Question: I have a windows phone 7 project with a page that has the following structure:
- - -
sometimes the horizontal stackpanel contains more letters than it fits to the phone screen. From time to time I need to show a group of letters that are outside of the screen.
To be able to show these letters, I need to move the stackpanel, so the letters are becoming visible on screen. When I am finished the animation, the letters that are moved in to the screen are not visible at all.
What should I do to make it visible?
I added a screenshot and a pseudo xaml of my page to demonstrate the structure. I hope this will help!

'''
<Grid x:Name="LayoutRoot" Background="Transparent">
<Grid.RowDefinitions>
<RowDefinition Height="Auto"/>
<RowDefinition Height="*"/>
</Grid.RowDefinitions>
<ScrollViewer VerticalScrollBarVisibility="Disabled">
<StackPanel x:Name="MainStackPanel" Margin="12,0,12,-177" Grid.RowSpan="2" RenderTransformOrigin="0.5,0.5" >
<StackPanel x:Name="stackPanel" Orientation="Horizontal" Width="580" RenderTransformOrigin="0.5,0.5">
<StackPanel.RenderTransform>
<CompositeTransform/>
</StackPanel.RenderTransform>
<TextBlock Style="{StaticResource LetterStyle1}" VerticalAlignment="Stretch"><Run Text="e"/></TextBlock>
<TextBlock Style="{StaticResource LetterStyle1}" VerticalAlignment="Stretch"><Run Text="u"/></TextBlock>
... many more textblock each containing a letter
</StackPanel>
<StackPanel Orientation="Horizontal">
<TextBlock Style="{StaticResource LetterStyle1}" VerticalAlignment="Stretch"><Run Text="e"/></TextBlock>
<TextBlock Style="{StaticResource LetterStyle1}" VerticalAlignment="Stretch"><Run Text="u"/></TextBlock>
... many more textblock each containing a letter
</StackPanel>
'''
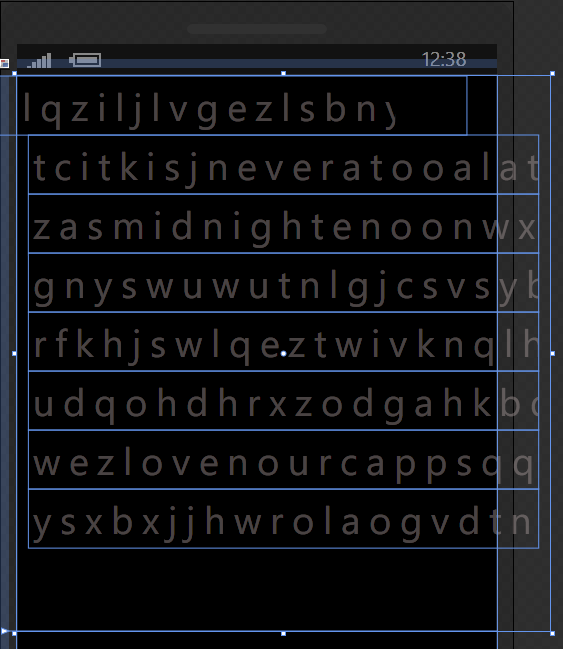
Answer: Fortunately, I managed to find the solution. The problem is that some of the horizontal stackpanel were wider then MainStackPanel.
Changing the MainStackPanel and the ScrollViewer to be as wide as the widest horizontal solves the problem.
'''
<ScrollViewer VerticalScrollBarVisibility="Disabled" Margin="0,0,-106,0">
<StackPanel x:Name="MainStackPanel" Margin="12,0,12,-177" Grid.RowSpan="2" RenderTransformOrigin="0.5,0.5" >
'''